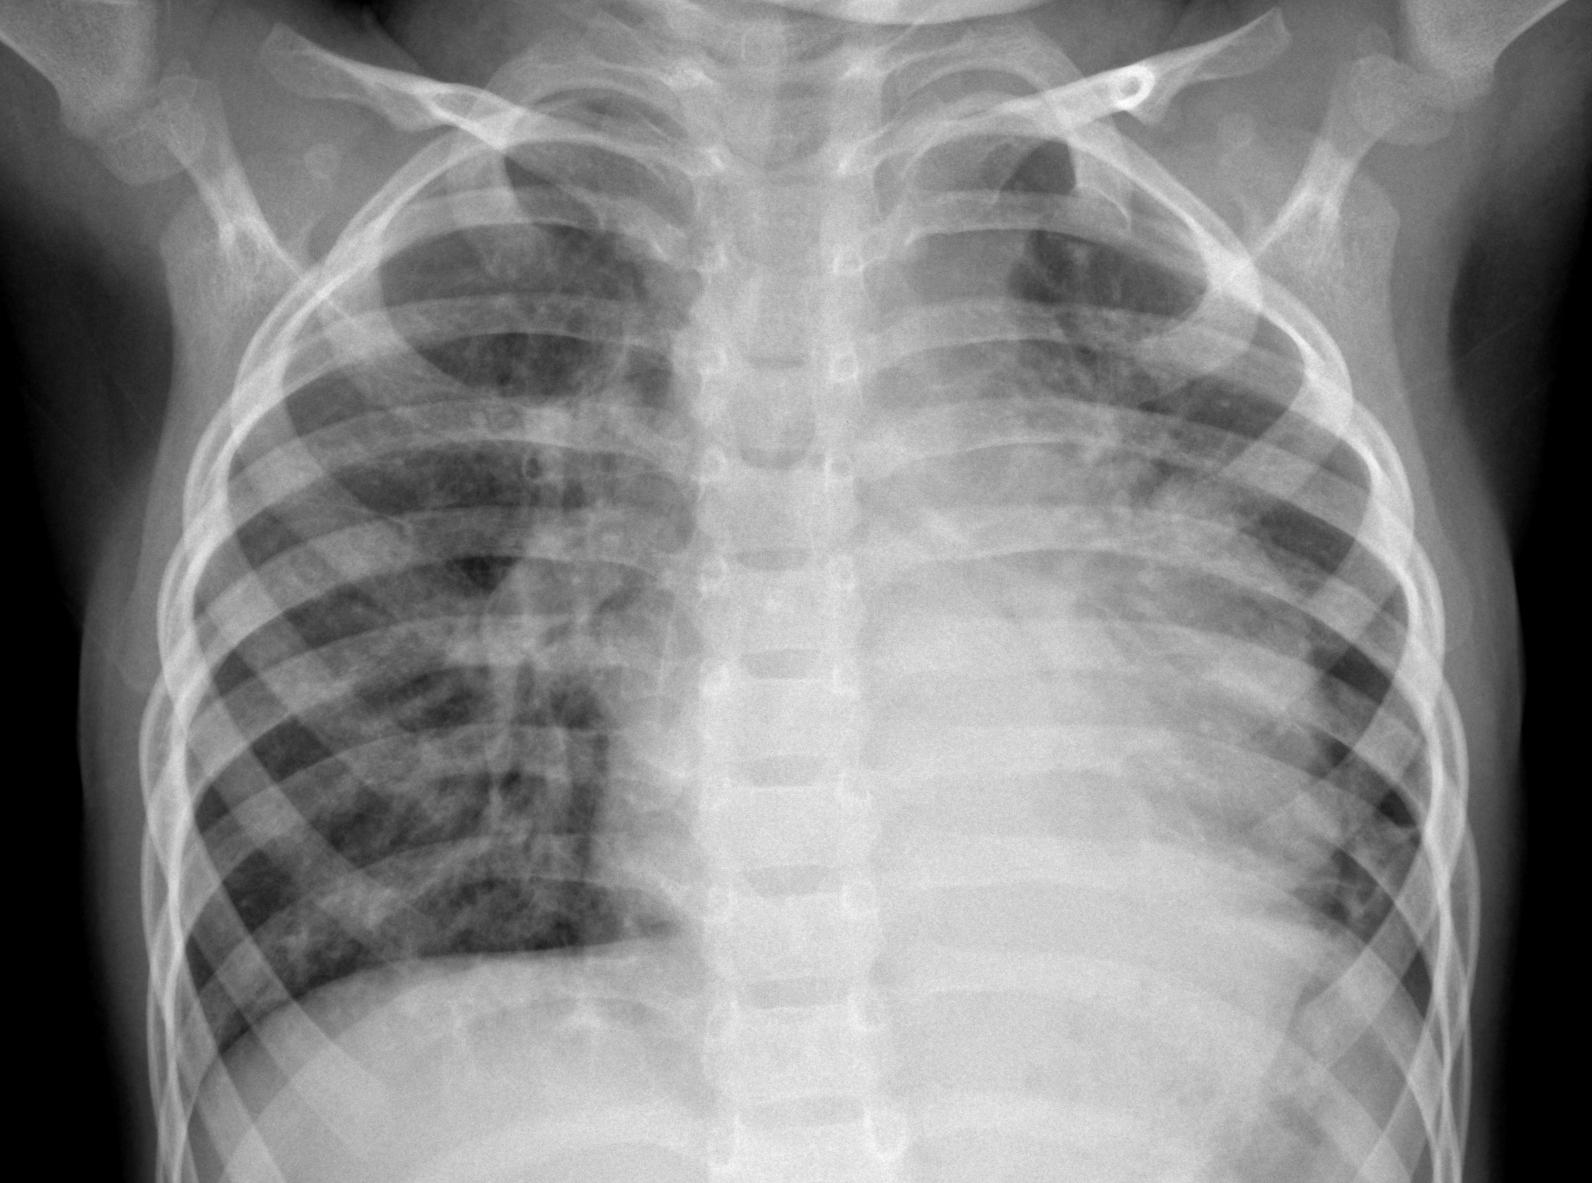
Diagnosis: PNEUMONIA